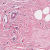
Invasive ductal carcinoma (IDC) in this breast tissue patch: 0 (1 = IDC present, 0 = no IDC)